Field crop: maize
Growth stage: 2
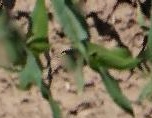
Species: maize